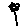
Label: flower